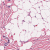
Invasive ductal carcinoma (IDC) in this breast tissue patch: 1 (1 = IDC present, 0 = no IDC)